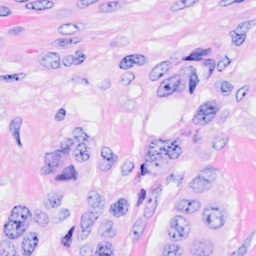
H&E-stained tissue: Breast